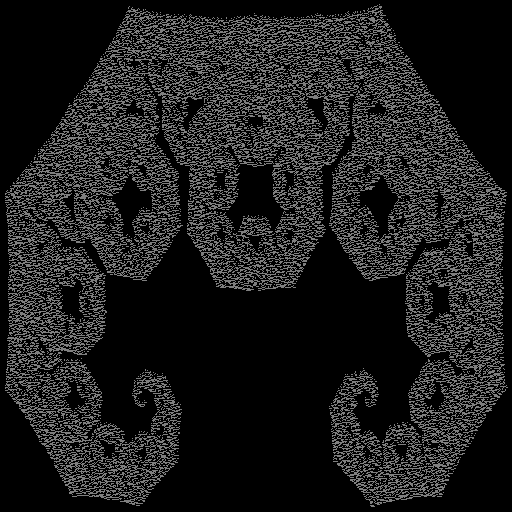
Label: c_curve